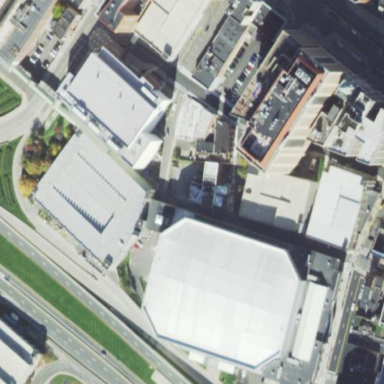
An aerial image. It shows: Stadium building suitable for basketball and ice hockey sports.